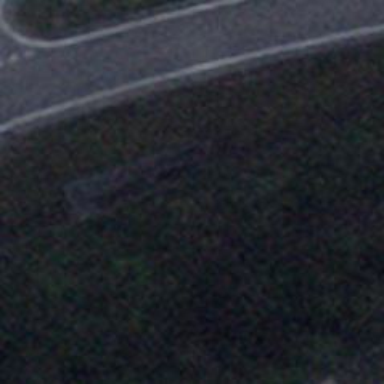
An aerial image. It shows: Metal steps on the road.